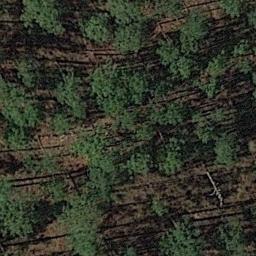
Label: forest